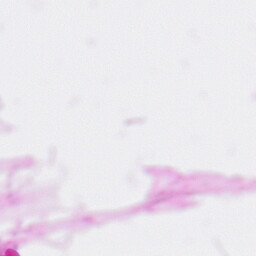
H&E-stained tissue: Pancreatic